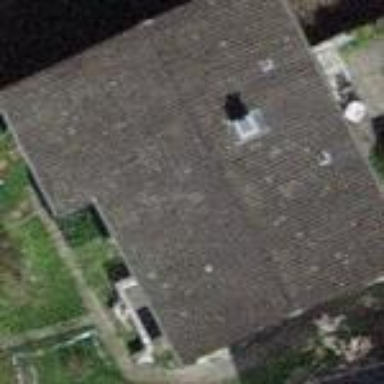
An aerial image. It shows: Building with tiled roof.